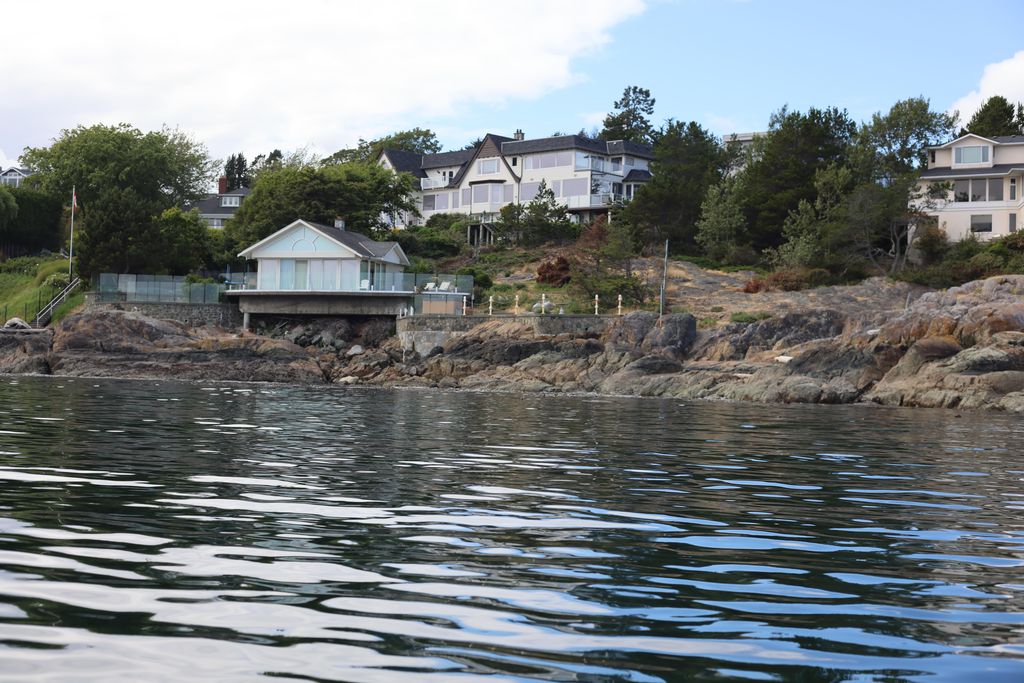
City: victoria